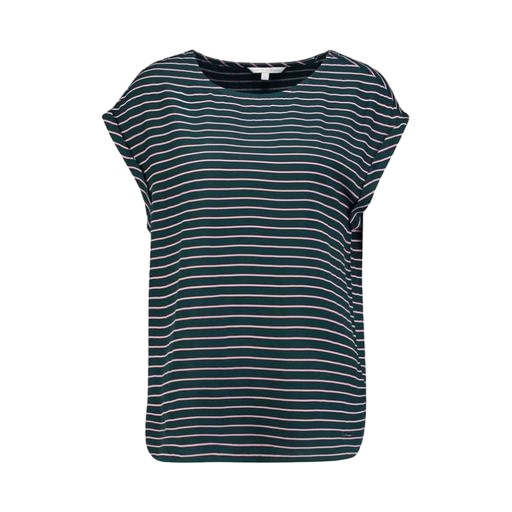
short-sleeve top only macy, blue striped cap-sleeve tee, cap-sleeved tee, white background